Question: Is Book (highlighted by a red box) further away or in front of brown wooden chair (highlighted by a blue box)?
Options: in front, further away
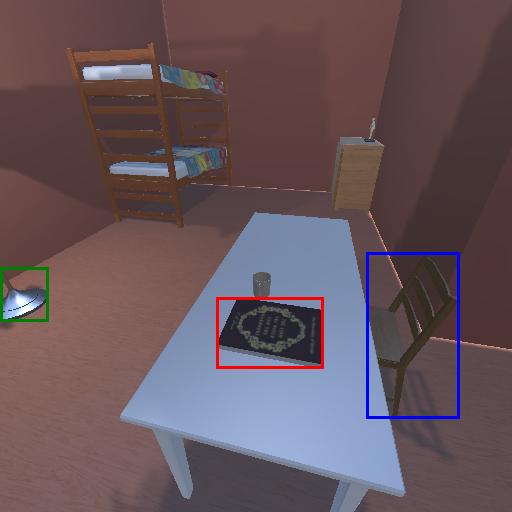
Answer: in front